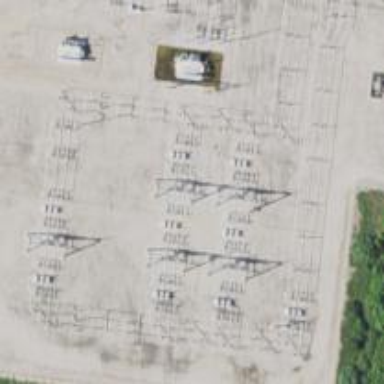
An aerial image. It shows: Switch used for power control.